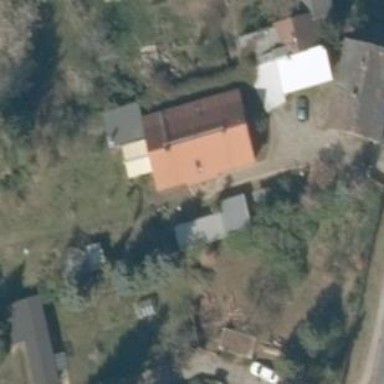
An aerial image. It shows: Simple and straightforward house.